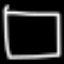
Label: square